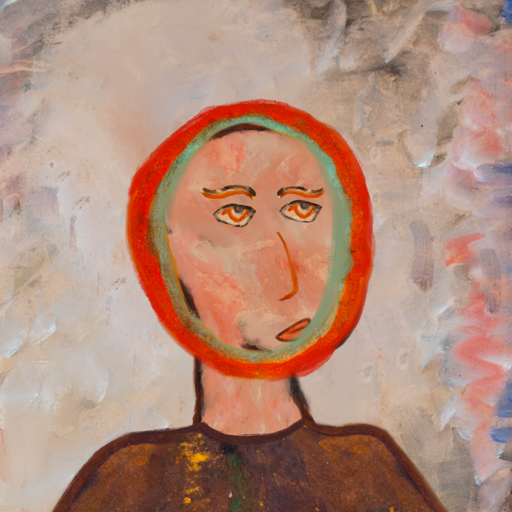
Background: Roy_Bahadur, Head And Neck Side: Roy_Bahadur, Face Side: Experience, Bust: Comrade, Hair Side: Sisters, Head Accessory: Blank, Second Necklace: Blank, Necklace: Blank, Baby: Blank